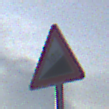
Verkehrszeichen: Steigung10
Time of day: SunriseSunset
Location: Outdoor (Nature)
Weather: PartlyCloudy
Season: NotSpecified
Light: Natural